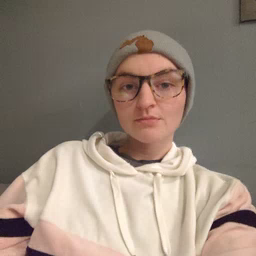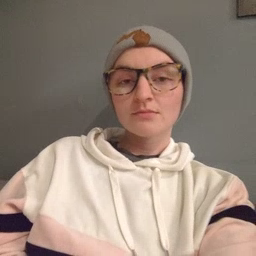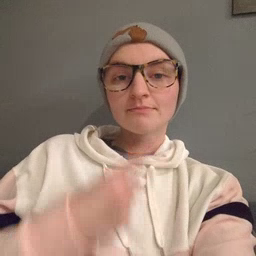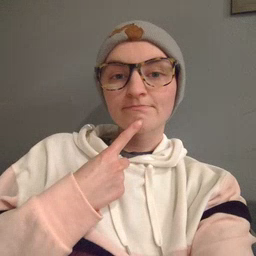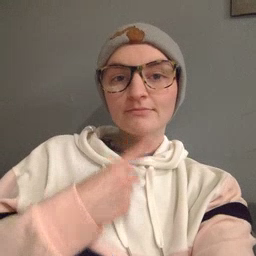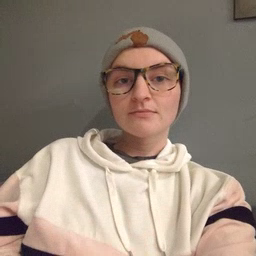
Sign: chin